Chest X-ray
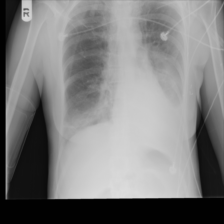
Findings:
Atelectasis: positive
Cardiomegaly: negative
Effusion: positive
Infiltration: negative
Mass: negative
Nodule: negative
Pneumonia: negative
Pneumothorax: negative
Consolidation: negative
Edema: negative
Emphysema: negative
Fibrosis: negative
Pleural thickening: negative
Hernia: negative